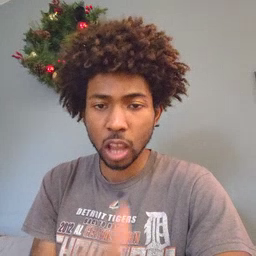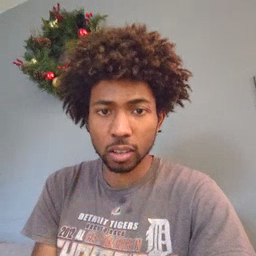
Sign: nuts